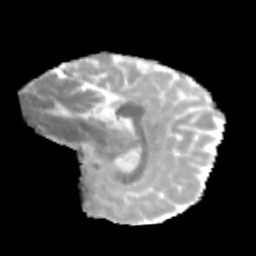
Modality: MD
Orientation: sagittal
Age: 12
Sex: female
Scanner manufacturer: siemens
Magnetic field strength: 3 T
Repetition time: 3.8 s
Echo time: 0.07 s